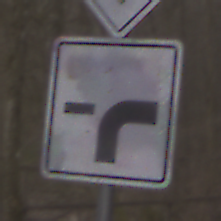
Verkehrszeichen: VerlaufVorfahrtsstrasse9
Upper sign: Vorfahrtsstrasse
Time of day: MorningAfternoon
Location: Outdoor (Nature)
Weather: Overcast
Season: Autumn
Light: Natural